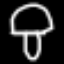
Label: mushroom